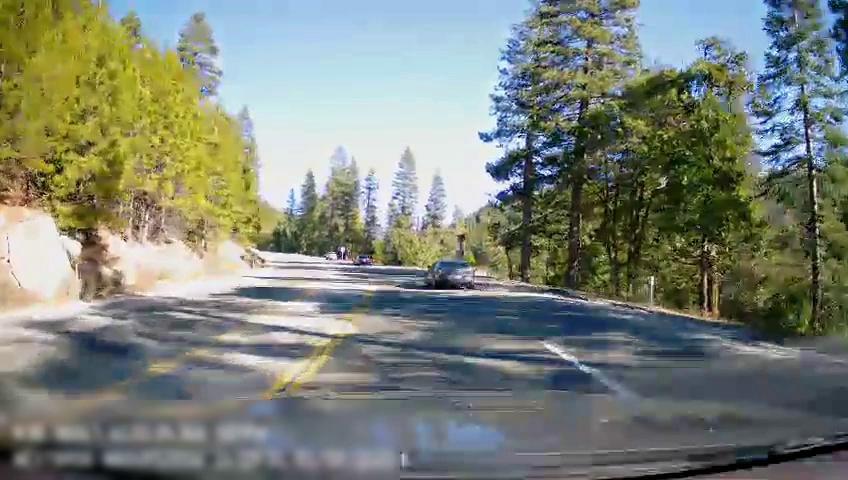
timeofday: Day
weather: Sunny
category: Drivable Space
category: Vehicles | Car
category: Vehicles | Car
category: Vehicles | Car
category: Lanes | Current Lane
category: Lanes | Opposite Lane
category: Lanes | Current Lane